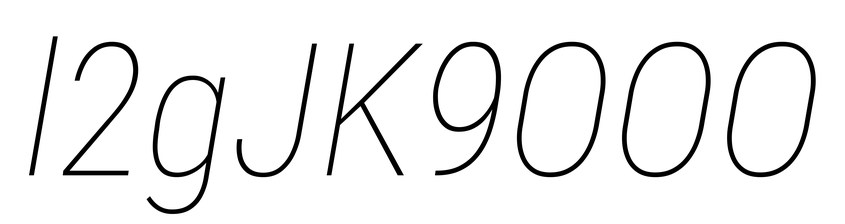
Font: Roboto-Italic_Condensed_Thin_Italic